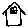
Label: house